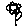
Label: flower